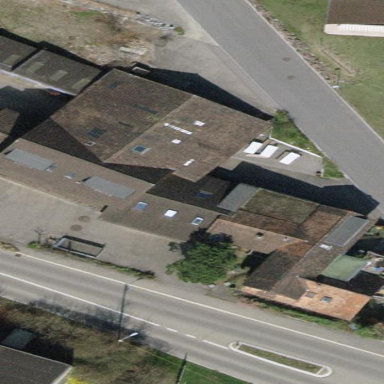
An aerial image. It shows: School building.